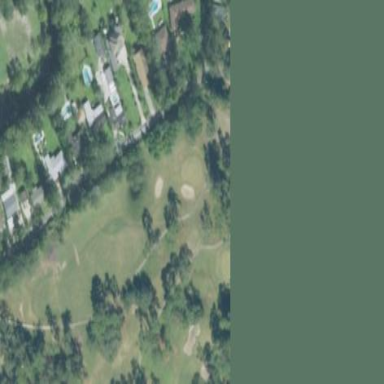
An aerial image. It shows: Golf fairway surrounded by grass.